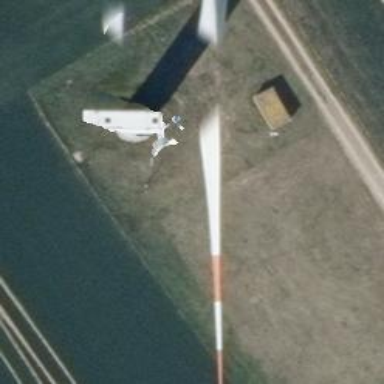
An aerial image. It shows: Wind turbine power generator.